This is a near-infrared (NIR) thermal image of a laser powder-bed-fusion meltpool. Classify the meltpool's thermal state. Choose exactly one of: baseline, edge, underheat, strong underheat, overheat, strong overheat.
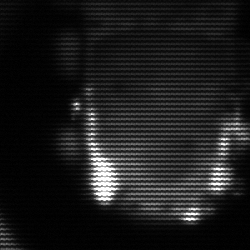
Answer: baseline